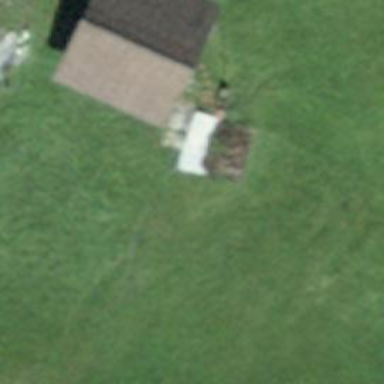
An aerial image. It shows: Rural barn.